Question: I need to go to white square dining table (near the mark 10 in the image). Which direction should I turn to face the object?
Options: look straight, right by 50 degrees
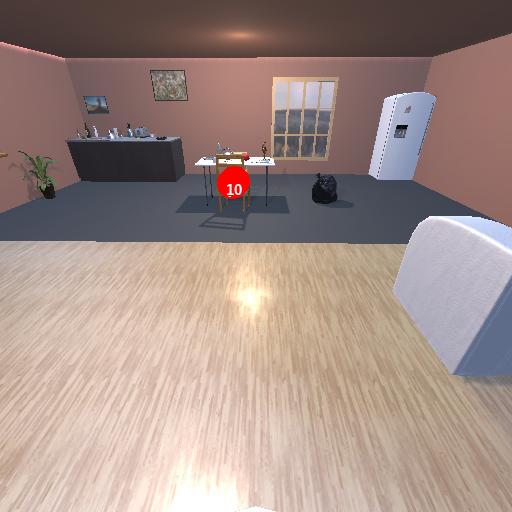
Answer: look straight